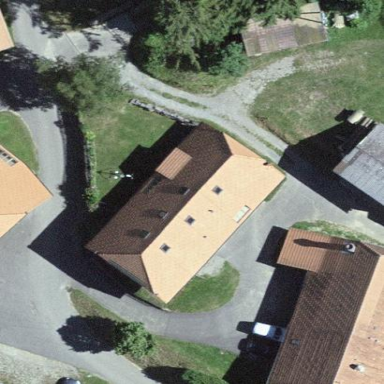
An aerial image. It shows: Residential building.